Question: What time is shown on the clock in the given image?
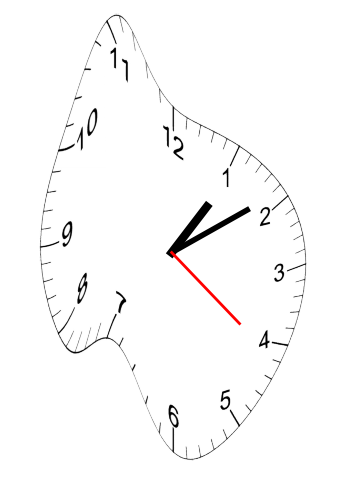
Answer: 01:09:21